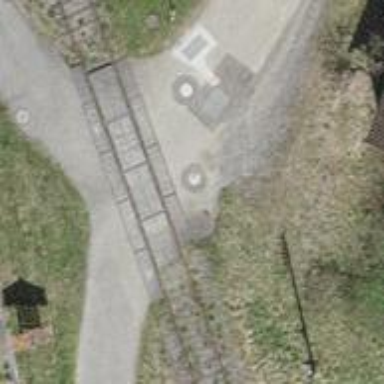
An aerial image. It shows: Railway level crossing.